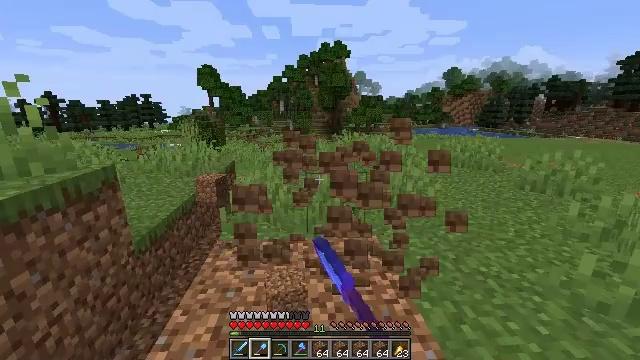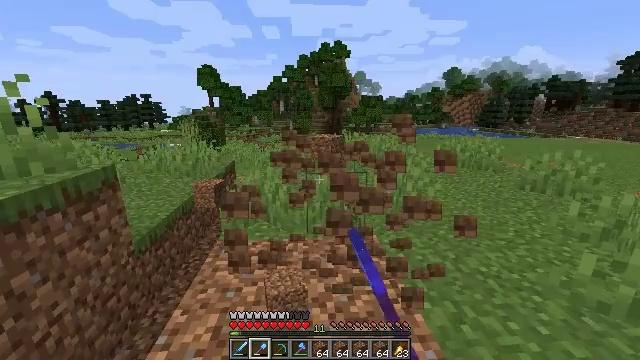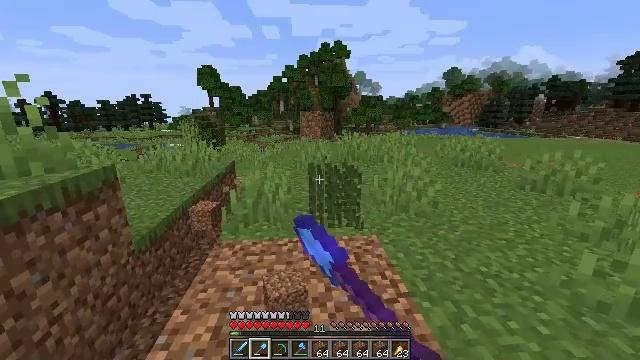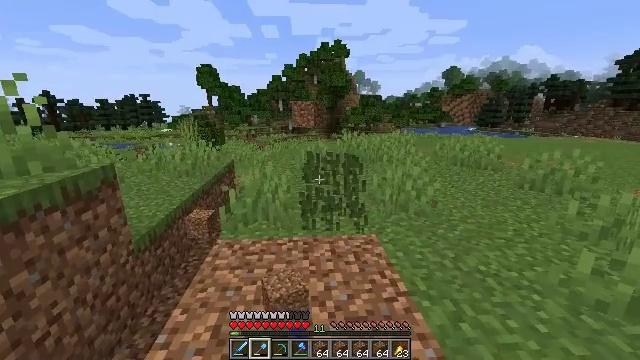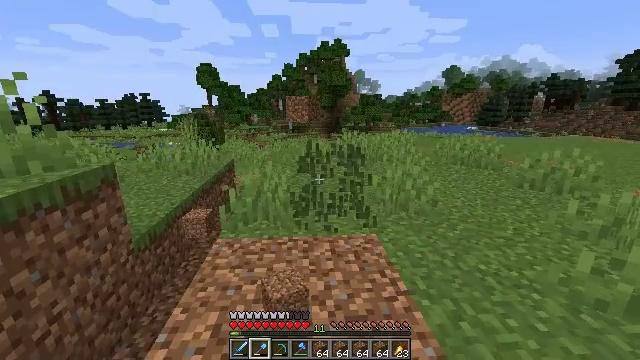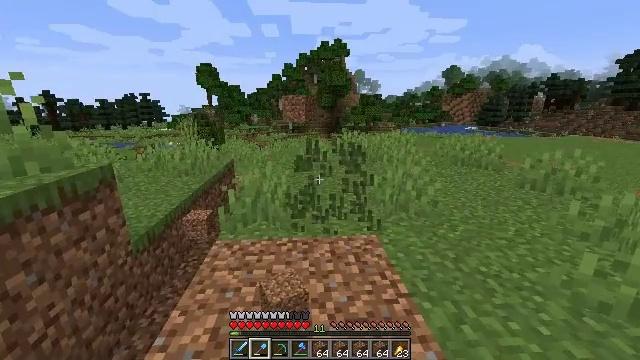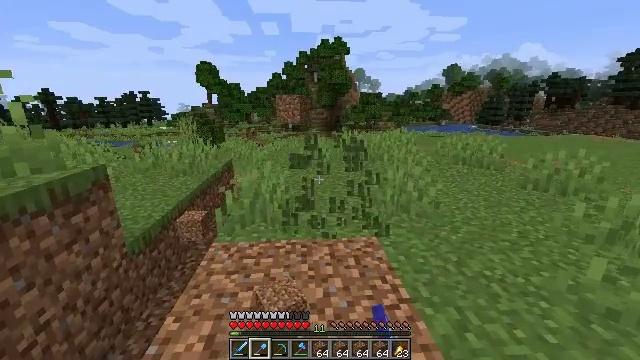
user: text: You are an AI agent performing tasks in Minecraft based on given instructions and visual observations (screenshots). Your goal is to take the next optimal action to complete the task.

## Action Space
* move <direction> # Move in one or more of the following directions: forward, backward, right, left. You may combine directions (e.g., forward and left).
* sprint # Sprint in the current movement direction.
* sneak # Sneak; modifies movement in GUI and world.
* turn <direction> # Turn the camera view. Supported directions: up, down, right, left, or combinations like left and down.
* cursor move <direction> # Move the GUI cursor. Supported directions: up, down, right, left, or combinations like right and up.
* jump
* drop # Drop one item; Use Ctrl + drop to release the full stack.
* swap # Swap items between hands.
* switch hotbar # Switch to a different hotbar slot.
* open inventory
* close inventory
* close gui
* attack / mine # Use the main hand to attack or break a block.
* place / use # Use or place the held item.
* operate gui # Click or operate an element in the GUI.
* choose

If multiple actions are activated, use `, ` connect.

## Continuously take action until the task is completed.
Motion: motion action
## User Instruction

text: Collect the grass from the surface.
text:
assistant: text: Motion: attack / mine
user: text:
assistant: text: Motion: attack / mine
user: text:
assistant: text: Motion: attack / mine
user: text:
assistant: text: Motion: attack / mine
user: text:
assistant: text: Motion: move forward
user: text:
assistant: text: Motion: move forward
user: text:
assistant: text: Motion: no_op